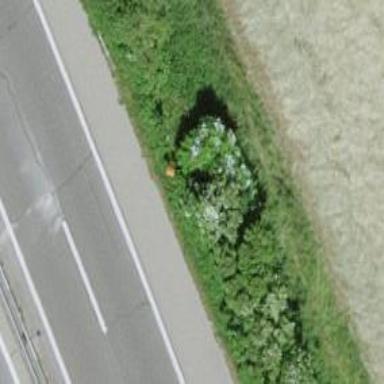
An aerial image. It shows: Orange aerial marker.